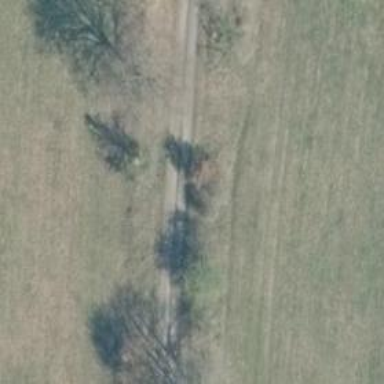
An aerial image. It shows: Row of deciduous broadleaved trees.